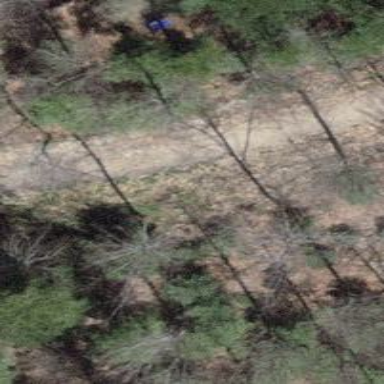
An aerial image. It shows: Dirt footway.